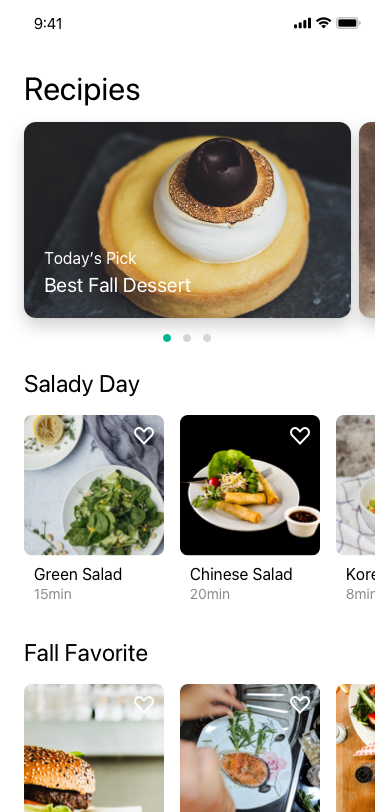
Text in this UI design:
Best Fall Dessert
Today’s Pick
Recipies
Salady Day
Fall Favorite